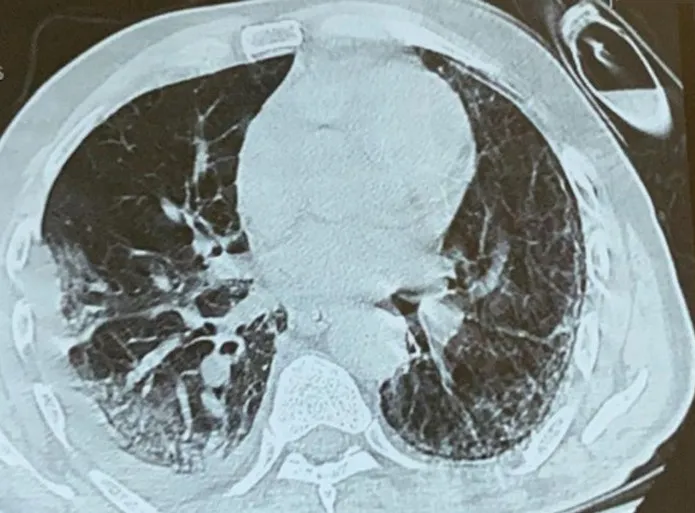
axial section of the computed tomography scan with lung parenchyma window showing a frosted glass appearance.
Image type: radiology (ct)